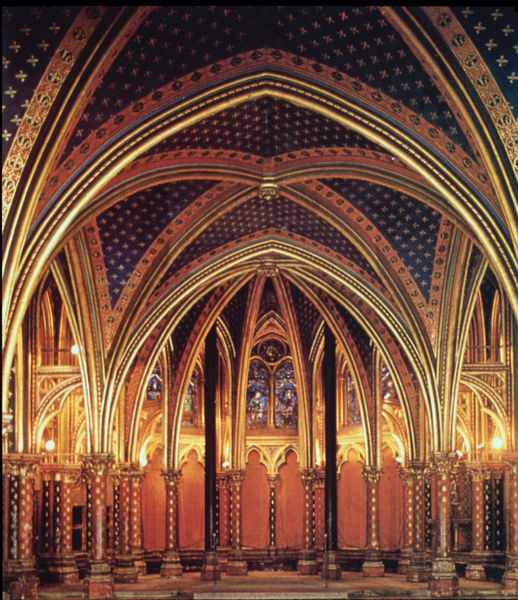
Titel: Sainte-Chapelle (Inneres Unterkirche)
Künstler: Pierre de Montreuil
Standort: Paris
Institution: Sainte-Chapelle
Schlagwörter: blau, himmel, schatten, gelb, grün, blume, blumen, braun, bunt, fenster, frankreich, glas, hell, lampen, licht, lichter, marmor, orange, paris, pfeiler, raum, schmuck, säule, säulen, zeichnung, dach, gebäude, rot, muster, ornament, architektur, sockel, innenraum, kirche, boden, gold, decke, innen, gotik, modell, ansicht, bogen, italien, beleuchtung, pilaster, saal, französisch, kuppel, könig, bordüre, dunkelblau, glanz, ornamente, wandmalerei, kerze, stufen, hoch, halle, foto, fotografie, bögen, gewölbe, kreuz, moschee, religion, stern, dom, rippen, sterne, sternenhimmel, beten, lilie, altar, kapitelle, kathedrale, säulchen, schlussstein, kreuzrippen, kreuzrippengewölbe, kreuze, üppig, glasfenster, glasmalerei, gotisch, kreuzgewölbe, kreuzgratgewölbe, spitzbogen, spitzbögen, mittelalter, altarraum, apsis, chor, kapelle, balu, lilien, bemalung, streben, schrein, sakral, ikone, leisten, masswerk, schinkel, säulengang, santa maria, krypta, geölbe, neugotik, budapest, augsburg, gurtbögen, firmament, unterkirche, giotto, byzantinisch, jüdisch, ausmalung, hochgotik, deckenbemalung, pest, polychormie, polychromie, gedrehte säulen, illuminiert, bleiverglasung, ile de france, schwerin, himmelszelt, femster, sainte chapelle, chapelle, archite, kreuzbogen, kreuzbögen, ste-chapelle, zwickelbemalung, lampen#, buda, pilasta, buntmalerei